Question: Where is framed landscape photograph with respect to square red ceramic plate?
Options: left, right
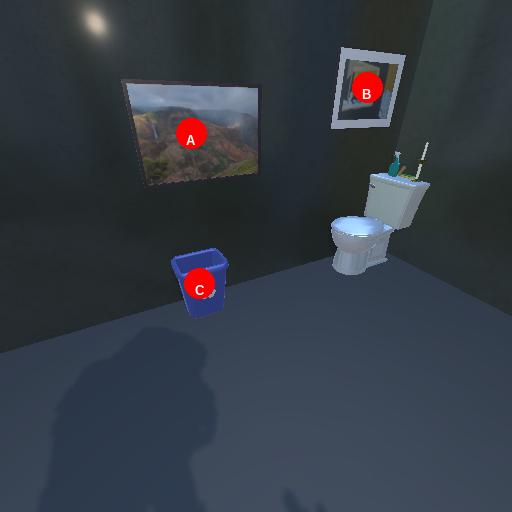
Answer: left